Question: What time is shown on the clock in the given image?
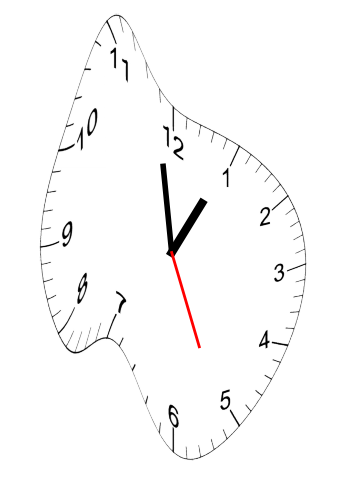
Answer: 12:58:26